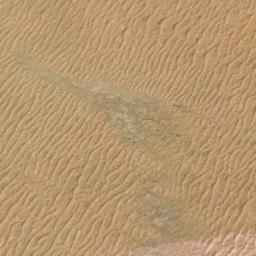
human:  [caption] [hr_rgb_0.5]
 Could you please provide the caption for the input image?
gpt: This is a yellow desert with wavy stripes .

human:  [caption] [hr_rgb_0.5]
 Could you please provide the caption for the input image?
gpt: The desert has deep yellow sand and some sand ripples .

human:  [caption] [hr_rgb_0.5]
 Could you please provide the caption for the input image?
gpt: There are many lines in the desert .

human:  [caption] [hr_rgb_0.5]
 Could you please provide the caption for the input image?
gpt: There are yellow desert with a line of bare land .

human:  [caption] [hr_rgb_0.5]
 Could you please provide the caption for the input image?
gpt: A yellow desert with patterned stripes .